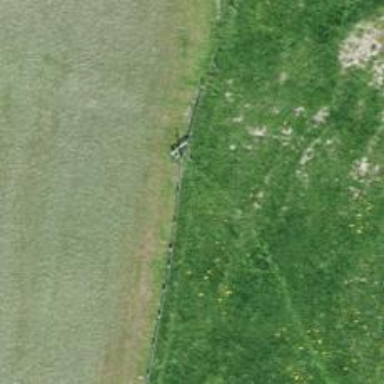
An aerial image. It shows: Fence is in the image.